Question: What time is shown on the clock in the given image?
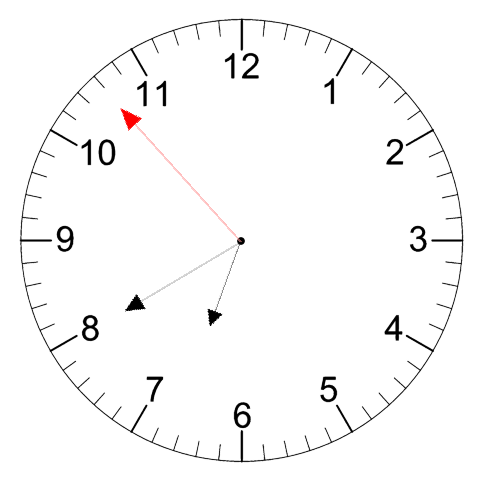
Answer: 06:39:53